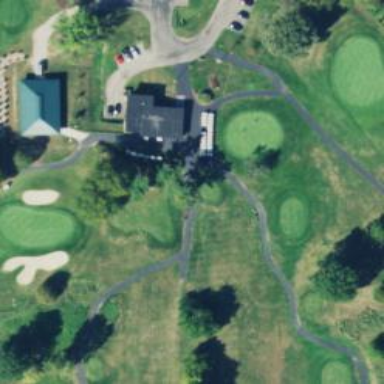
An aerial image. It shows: Path for golf carts.